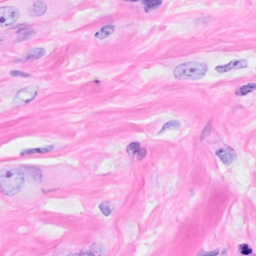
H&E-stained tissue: Breast